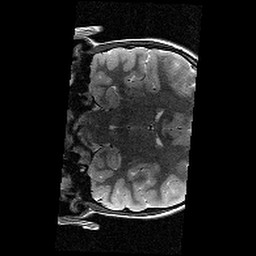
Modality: T2w
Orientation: coronal
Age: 12
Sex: female
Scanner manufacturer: siemens
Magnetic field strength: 3 T
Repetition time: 9.23 s
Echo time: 0.067 s